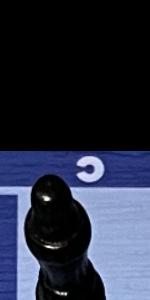
Label: Empty